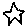
Label: star